The plot shows one second of acceleration measured on a rotor kit. Based on the visible evidence, which rotor condition applies: normal, misalignment, unbalance, looseness?
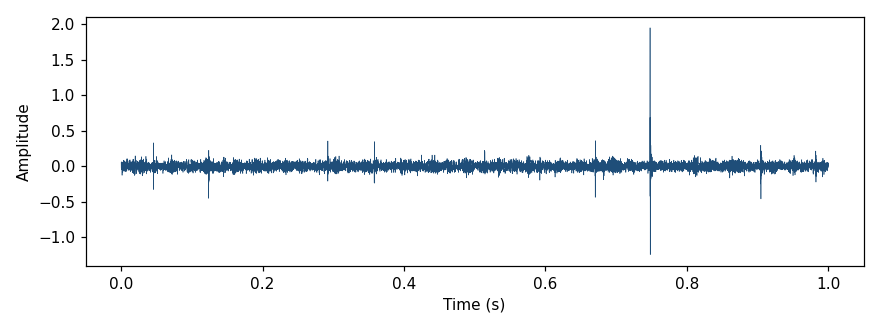
Answer: misalignment